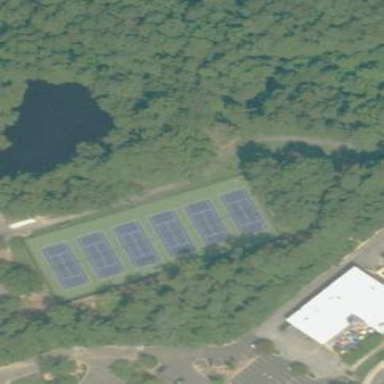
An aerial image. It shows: Tennis court on pitch.